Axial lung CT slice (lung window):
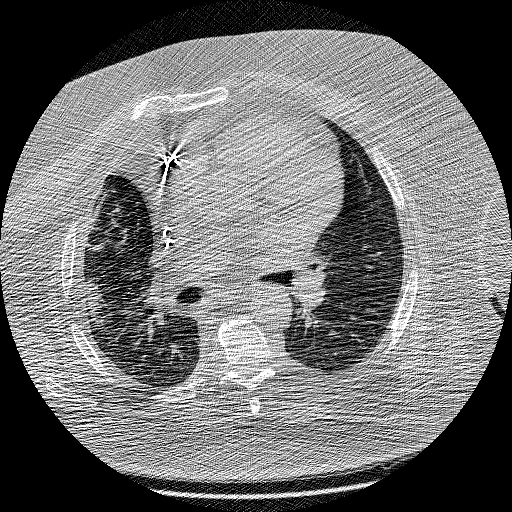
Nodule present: no